Aerial crown-view tile of a tropical tree (Barro Colorado Island, Panama), acquired 20241216:
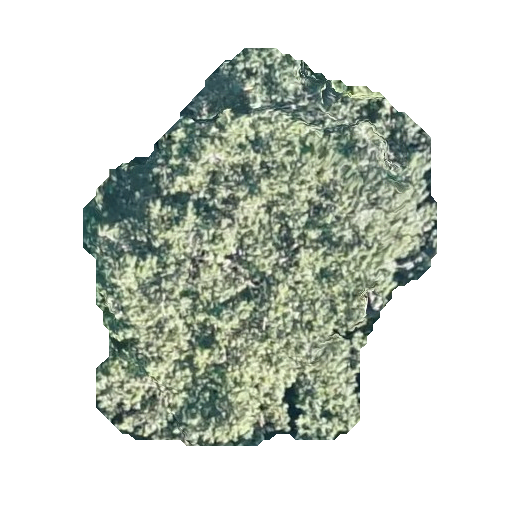
Species: Quararibea asterolepis
GBIF accepted scientific name: Quararibea asterolepis
Crown area: 148.653 m²